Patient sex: F
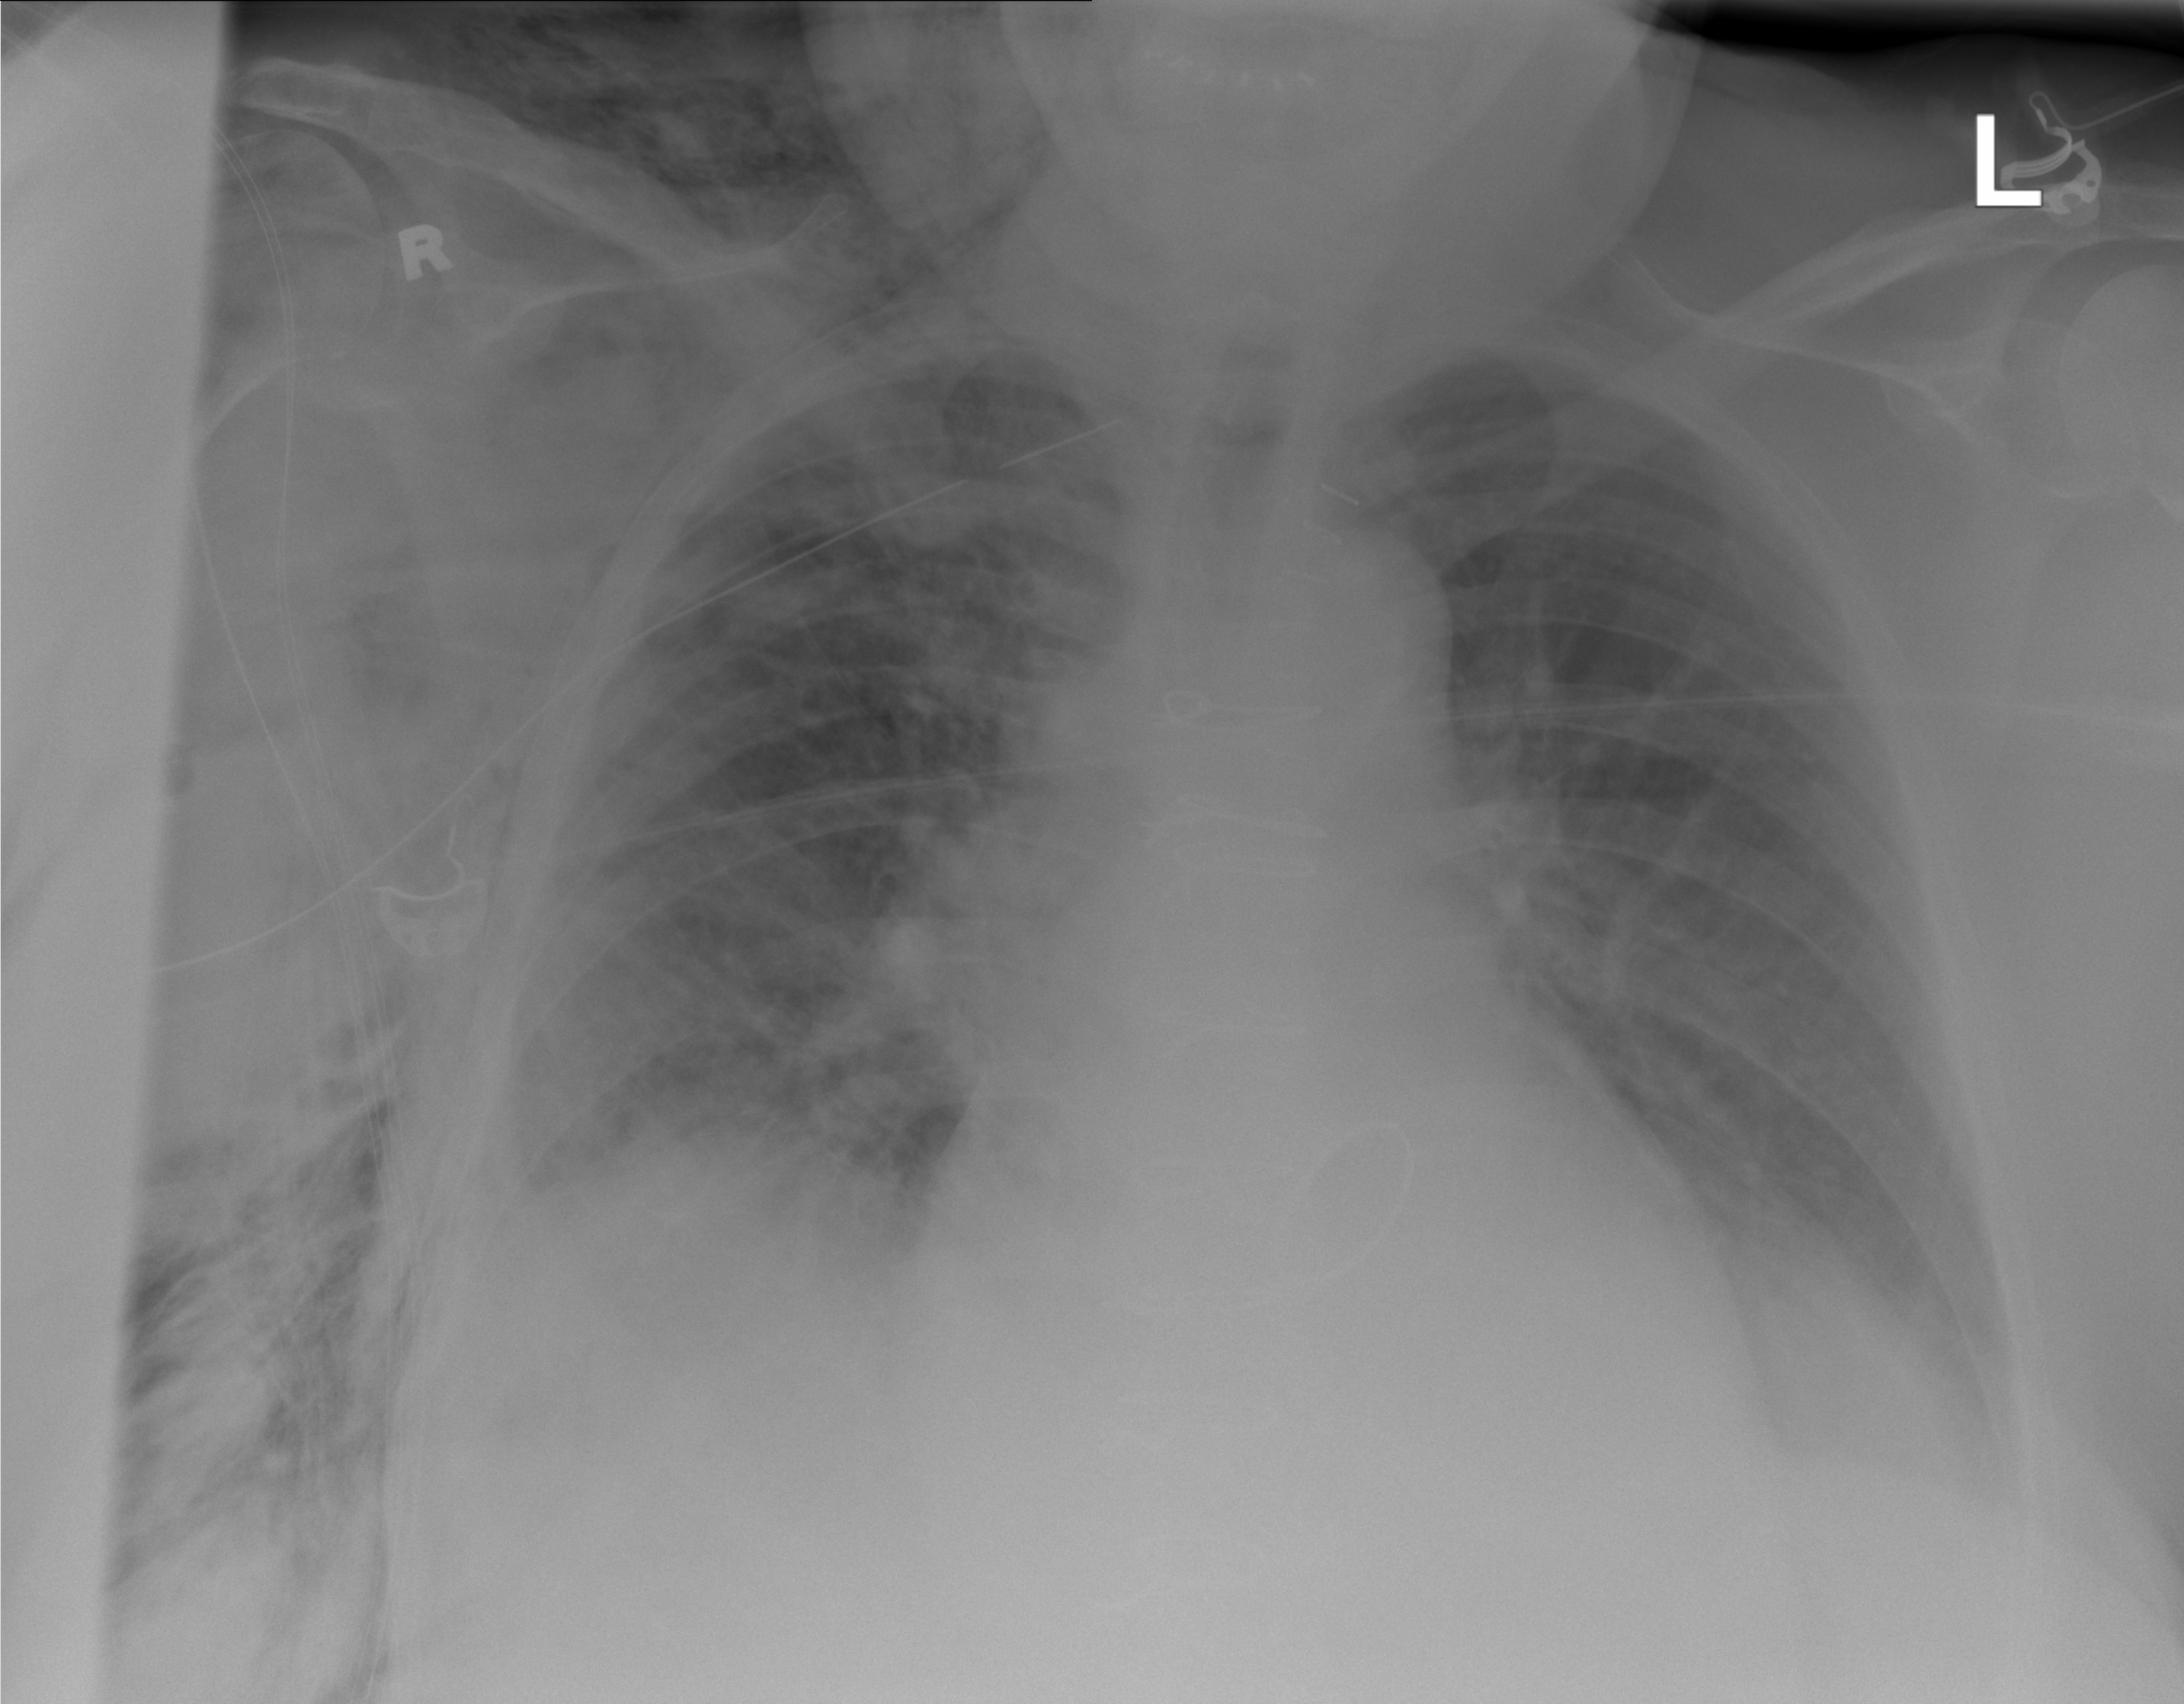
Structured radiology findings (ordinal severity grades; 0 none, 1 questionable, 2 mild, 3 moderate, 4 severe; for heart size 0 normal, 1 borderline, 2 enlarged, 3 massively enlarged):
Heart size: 0
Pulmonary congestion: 2
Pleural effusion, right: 0
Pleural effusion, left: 2
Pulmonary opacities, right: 0
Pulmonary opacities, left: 0
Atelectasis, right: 2
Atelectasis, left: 2